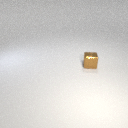
small brown metal cube